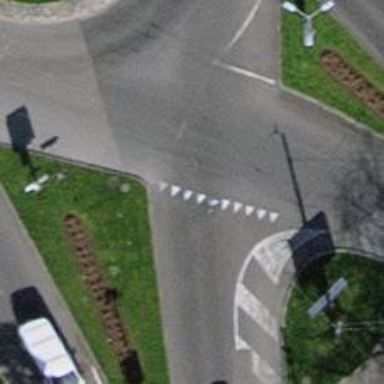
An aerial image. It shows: Road with "give way" sign.